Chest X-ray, PA view. Patient: 43 years old, sex F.
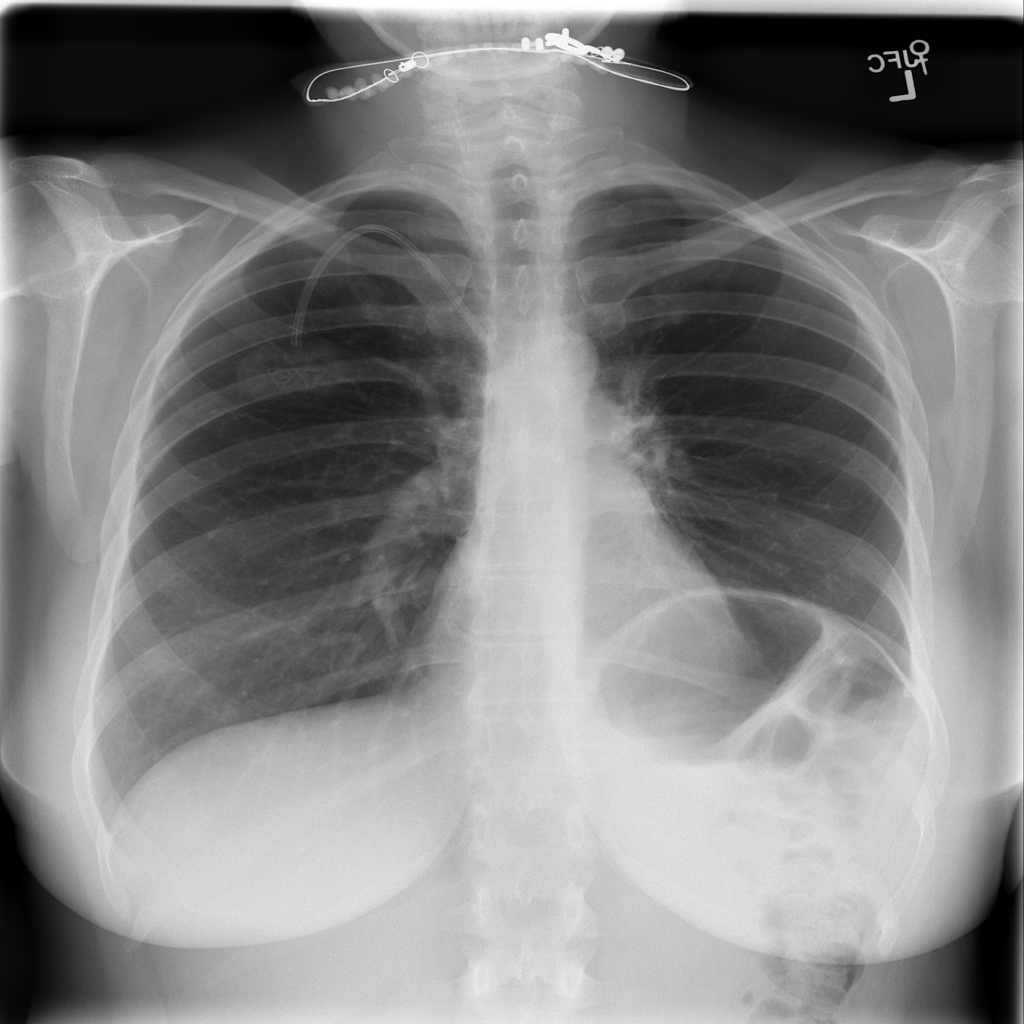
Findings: No Finding